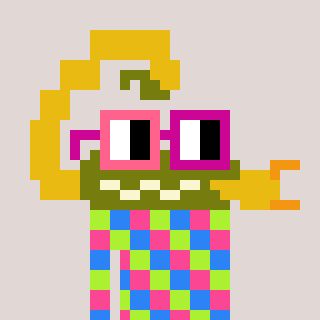
a pixel art character with square pink and red glasses, a scorpion-shaped head and a grayscale-colored body on a warm background